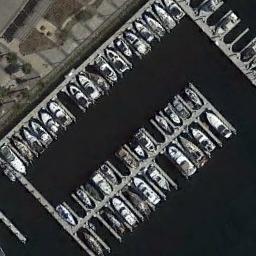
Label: harbor